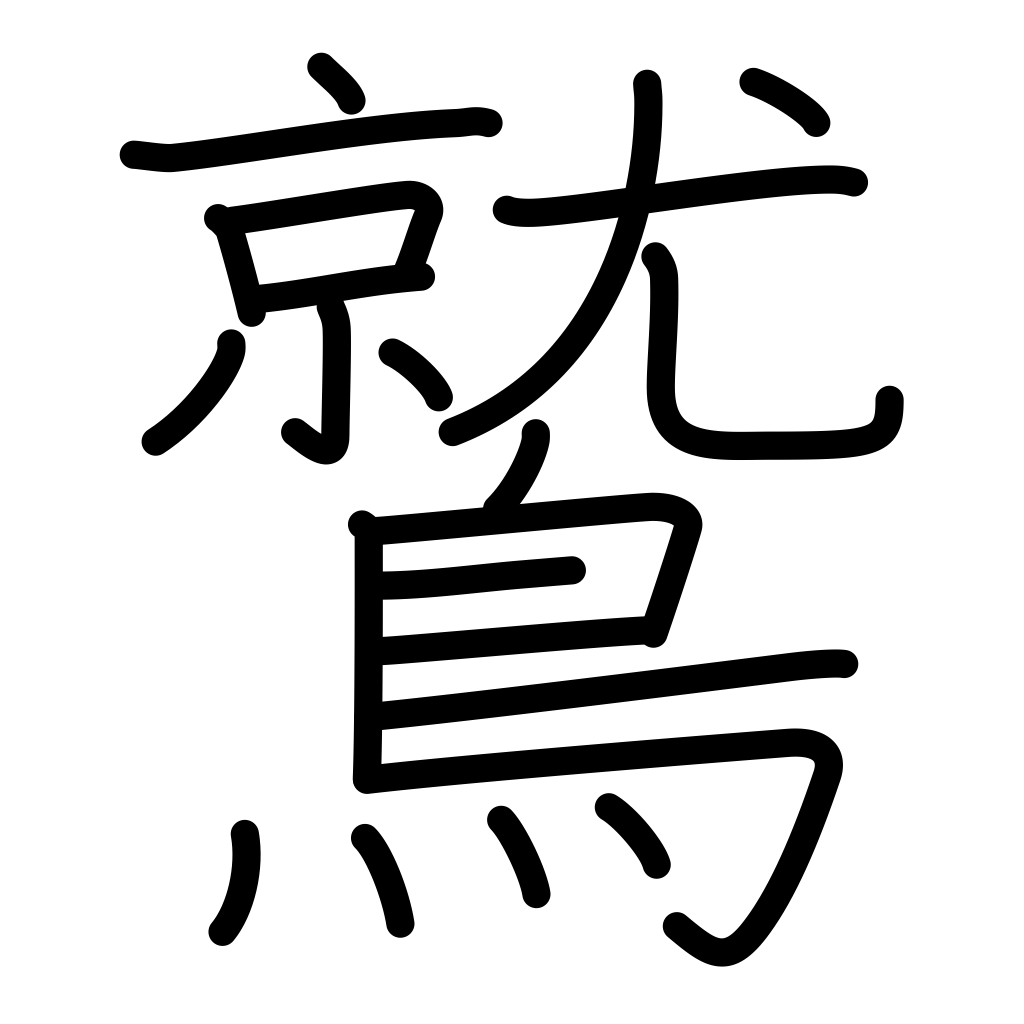
Meaning: eagle